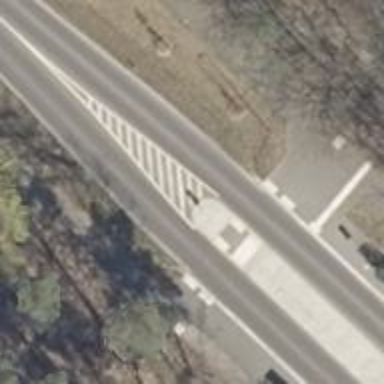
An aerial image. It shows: Uncontrolled footway crossing with central island.